Field crop: maize
Growth stage: 2
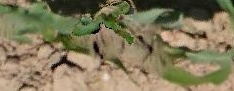
Species: maize